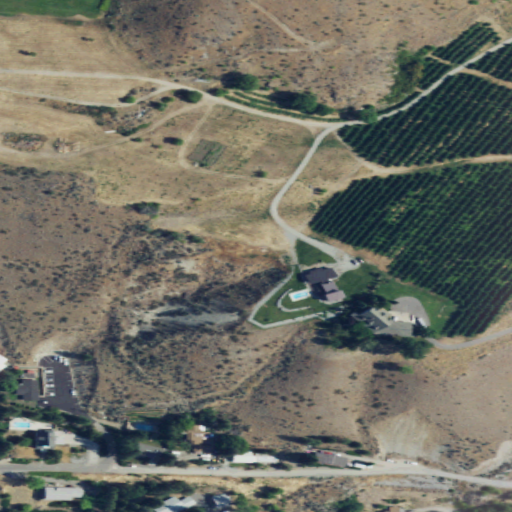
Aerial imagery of valley in Washington named Cagle Gulch containing open development, shrub, low intensity development, pasture, grassland, cultivated crops, medium intensity development, and high intensity development